Question: I want to keep several NSPopUpButtons synchronised with the same model object. I'm just getting familiar with bindings and have implemented the following scheme.

Is this a terrible idea?
Here each NSPopUpButton has their own NSArrayController. Each NSArrayController gets their content from the NSMutableArray data source in my model layer.
I have noticed some strange problems when adding and removing objects to the model array (the array of animals in the example above) and was wondering how viable this approach is or whether there is a better way to keep several views in sync with the same model?
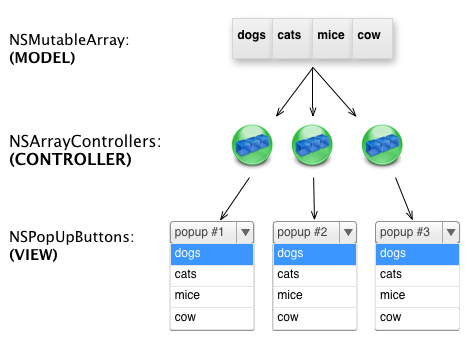
Answer: You should be fine doing this, as long as you keep your changes to the model in the main thread.
Each NSArrayController will listen for KVO notifications from your NSMutableArray and will update themselves accordingly.
If you change the array through one of the NSArrayController it will update your NSMutableArray, which again will trigger a KVO notification that will be caught by the other two NSArrayControllers.
It is important that you update your NSMutableArray in a KVO compliant manner. Namely you should be using the array proxy returned by <URL>